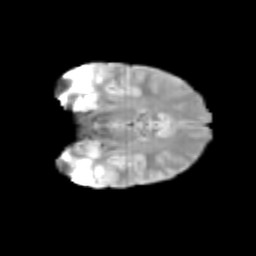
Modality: T2w
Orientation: coronal
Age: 11
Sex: female
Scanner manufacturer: siemens
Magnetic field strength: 3 T
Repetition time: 3.8 s
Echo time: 0.07 s